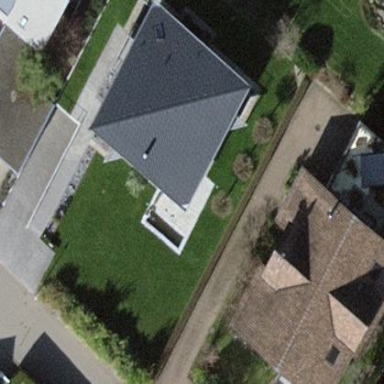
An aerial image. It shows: Detached building.